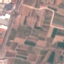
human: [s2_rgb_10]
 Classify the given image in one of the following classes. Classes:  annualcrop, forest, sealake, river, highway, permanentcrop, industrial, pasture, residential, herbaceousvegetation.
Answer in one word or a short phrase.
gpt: PermanentCrop